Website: apple
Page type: payment
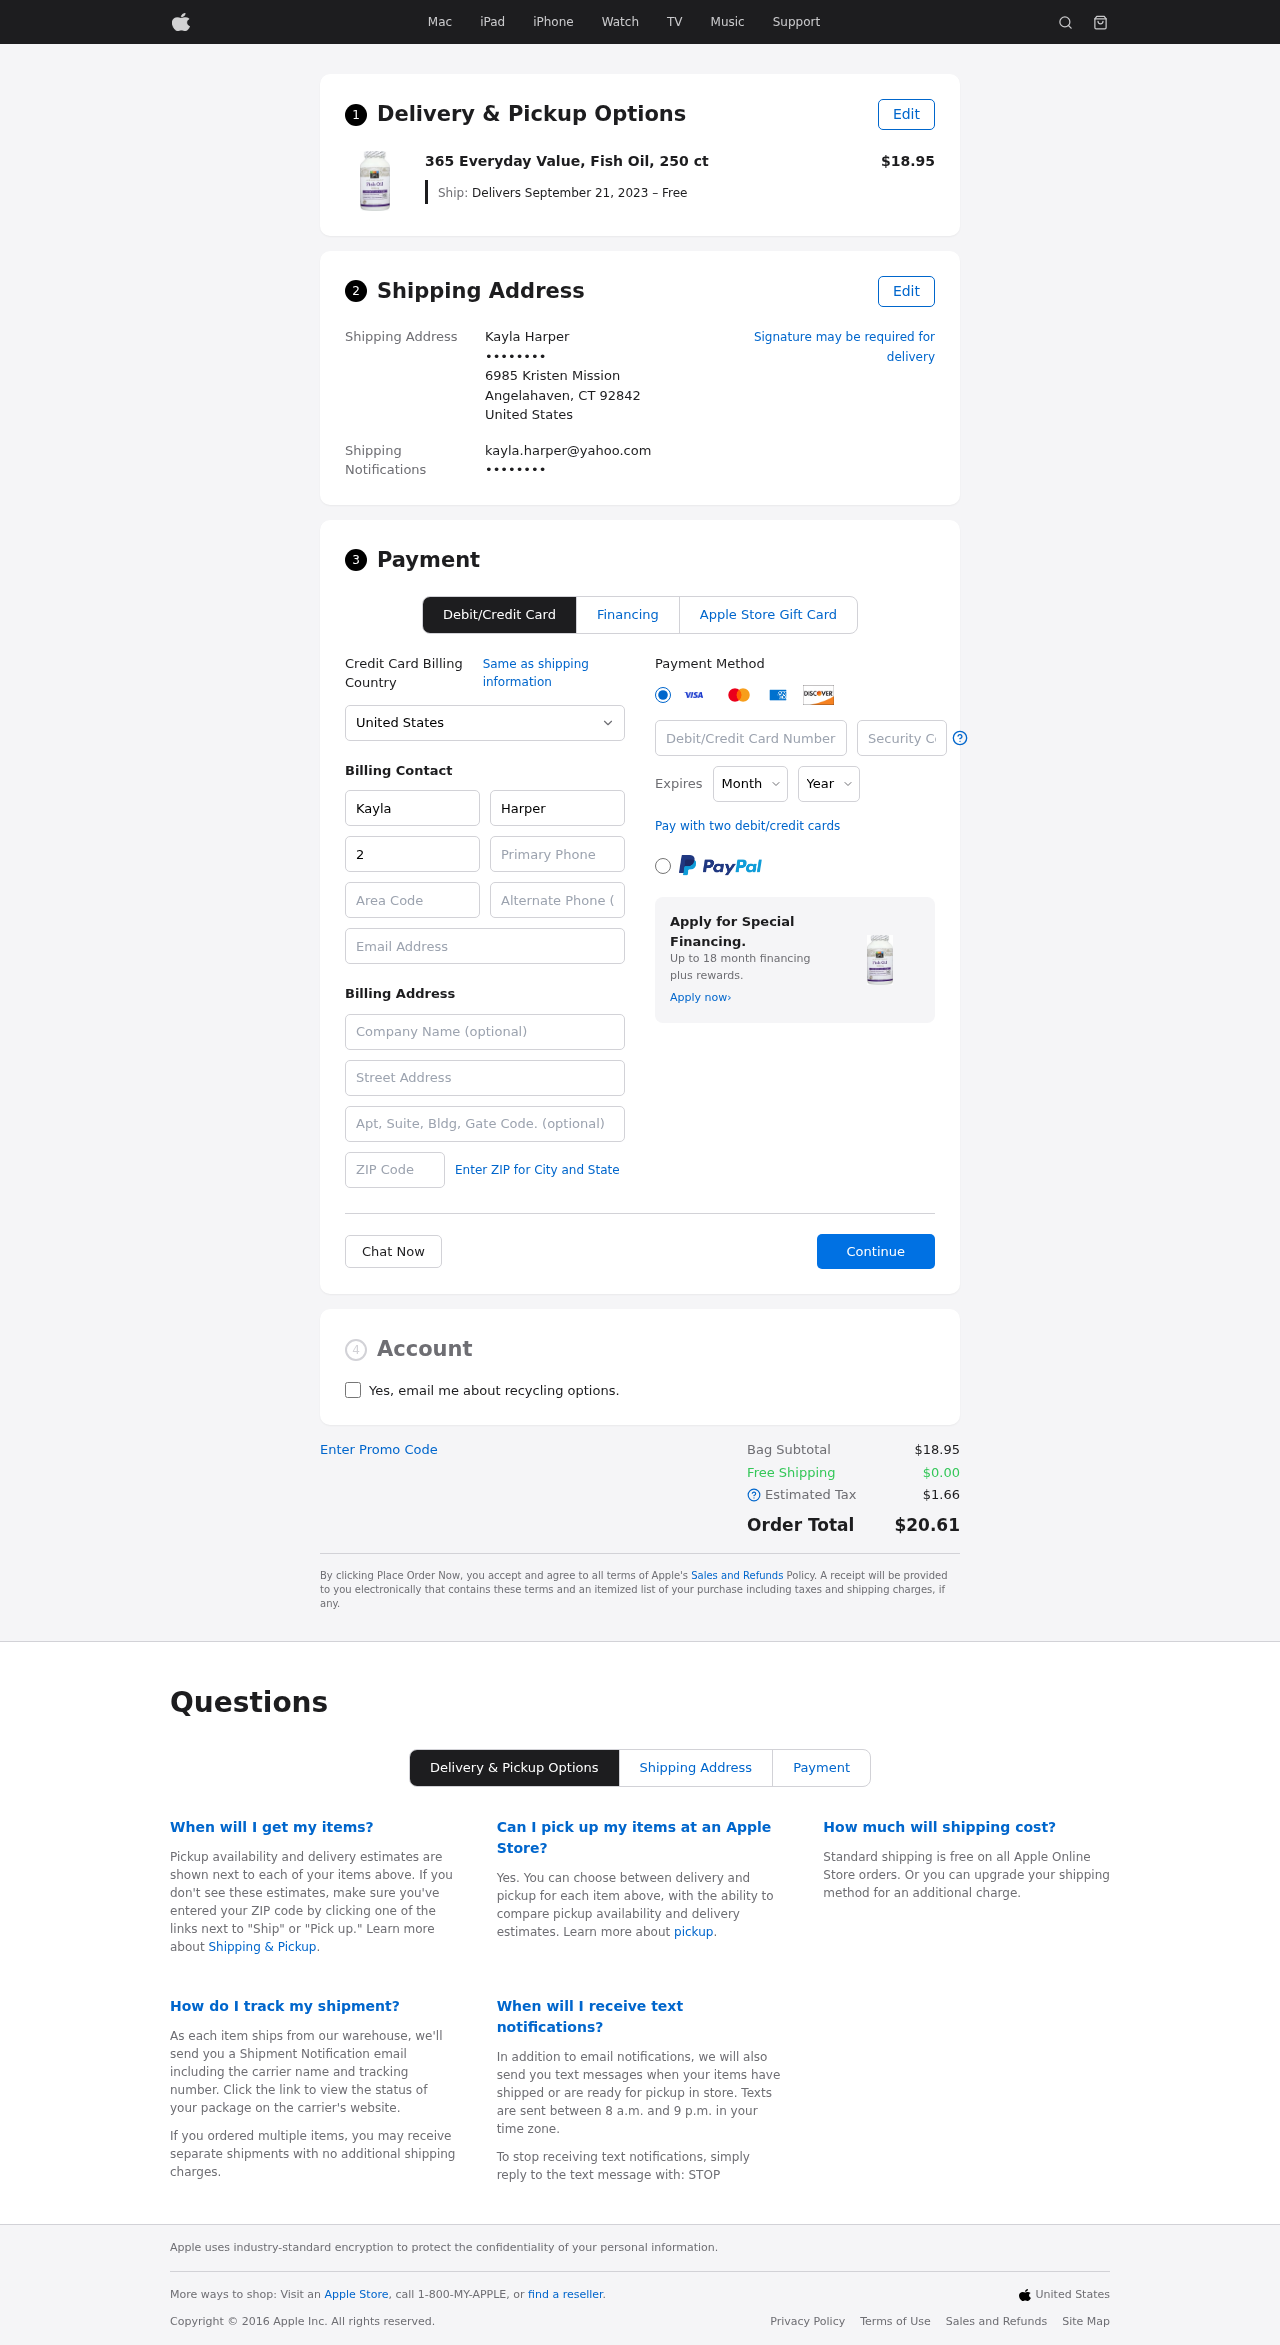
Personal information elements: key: PII_CARD_CVV
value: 960
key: PII_CARD_EXPIRY_MONTH
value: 06
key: PII_CARD_EXPIRY_YEAR
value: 29
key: PII_CARD_NUMBER
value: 6011 2750 5722 9744
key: PII_CITY_STATE_ZIP
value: Angelahaven, CT 92842
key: PII_COUNTRY
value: United States
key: PII_EMAIL
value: kayla.harper@yahoo.com
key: PII_EMAIL2
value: kayla.harper@yahoo.com
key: PII_FIRSTNAME
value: Kayla
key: PII_FULLNAME
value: Kayla Harper
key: PII_LASTNAME
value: Harper
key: PII_PHONE3
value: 2339876383
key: PII_PHONE_ALT
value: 9545176799
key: PII_PHONE_ALT_AREA
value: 954
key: PII_PHONE_AREA
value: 233
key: PII_SECURITY_CODE
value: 93QX
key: PII_STREET
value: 6985 Kristen Mission
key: PII_PHONE
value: ••••••••
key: PII_PHONE2
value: ••••••••
Product elements: key: PRODUCT1_NAME
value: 365 Everyday Value, Fish Oil, 250 ct
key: PRODUCT1_PRICE
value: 18.95
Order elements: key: ORDER_DELIVERY_DATE
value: Delivers September 21, 2023 – Free
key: ORDER_SUBTOTAL
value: $18.95
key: ORDER_SHIPPING_COST
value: $0.00
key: ORDER_TAX
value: $1.66
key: ORDER_TOTAL
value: $20.61